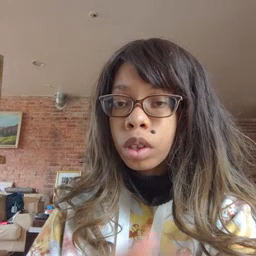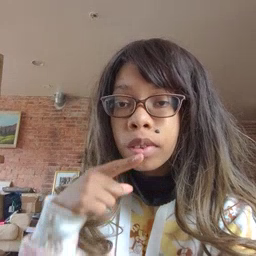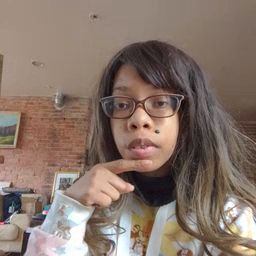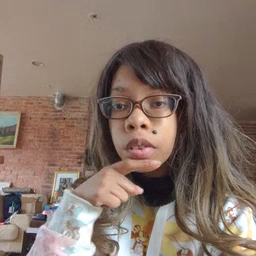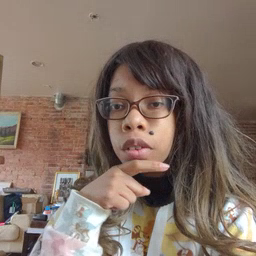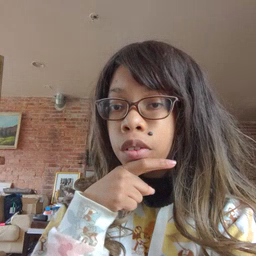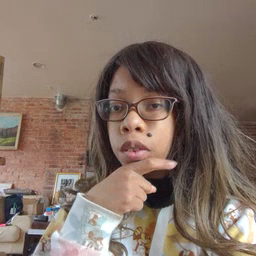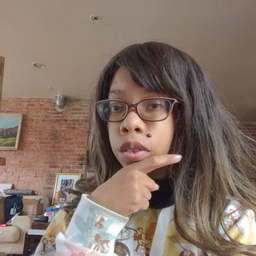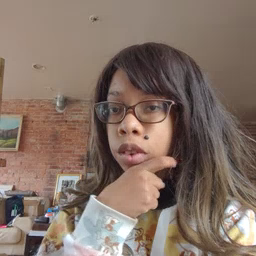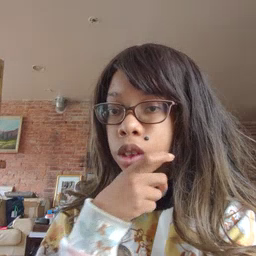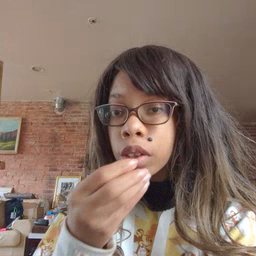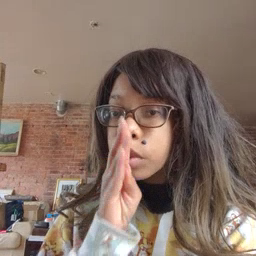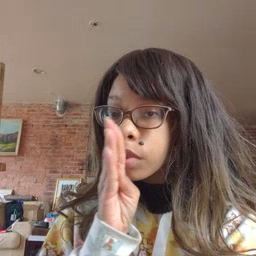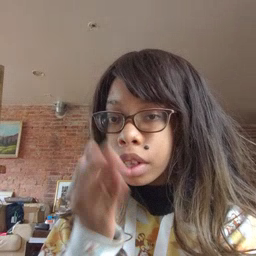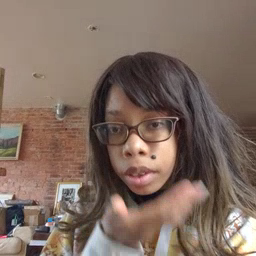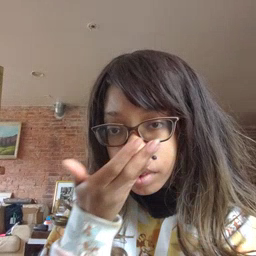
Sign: cereal